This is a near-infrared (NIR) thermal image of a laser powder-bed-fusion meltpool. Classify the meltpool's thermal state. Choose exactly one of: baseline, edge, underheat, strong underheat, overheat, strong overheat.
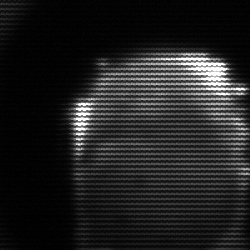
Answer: edge